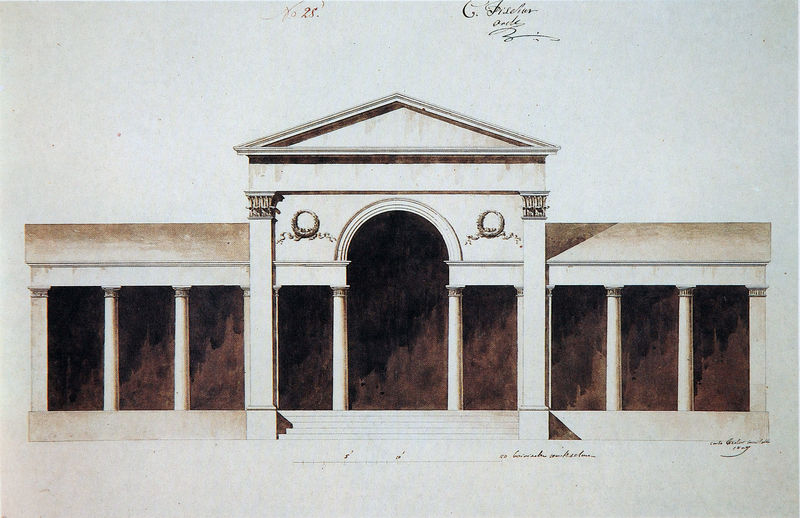
Titel: Palais Asbeck am Karolinenplatz 3 in München - Aufriss Rückseite des Gartensalons
Künstler: Carl von Fischer
Standort: München
Institution: Architektursammlung der Technischen Universität
Schlagwörter: flügel, schatten, weiß, dreieck, ocker, braun, fenster, licht, marmor, pfeiler, schmuck, schwarz, skizze, stützen, säule, säulen, zeichnung, dach, gebäude, haus, rot, schloss, beige, ornament, architektur, sockel, signatur, sonne, klassizismus, front, renaissance, rund, schrift, papier, modell, ansicht, bogen, fassade, venedig, fischer, dächer, giebel, hof, pilaster, rundbogen, treppe, treppen, symmetrie, streng, zahlen, ziffern, lciht, balken, durchgang, stufe, stufen, glatt, schriftzeichen, tor, galerie, halle, anbau, eingang, gang, arkade, kolonnade, komposit, loggia, offen, antike, medaillon, münchen, torbogen, entwurf, kranz, lorbeer, lorbeerkranz, tinte, architrav, arkaden, kapitelle, kapitell, girlanden, fries, dreiecksgiebel, portal, efeu, voluten, archivolten, giebelfeld, ionisch, portikus, antik, griechisch, historismus, plan, tempel, kränze, pavillon, dorisch, bänder, korinthisch, schaft, römisch, archivolte, gebälk, klenze, säulenhalle, klassizistisch, triumphbogen, säulengang, ehrung, aufriss, korintisch, tempelfront, tympanon, architekturzeichnung, kollonade, maßstab, carl von fischer, mittelrisalit, ädikula, architekt, seitenflügel, serliana, bogengang, palladio, gesimse, tempietto, vorhalle, aedicula, dack, theatermotiv, aruchitektur, bauordnung, bogn, gand, geibel, kaempferplatte, kapitälchen, kolumne, korinthische kapitelle, lohrbeer, lorbeerkränze, palladio-motiv, riisalit, serlio, serliomotiv, tondi, friss, 25, khorintisch, korimthisch